Interaction volume radius: 10 \u00c5
Interaction volume height: 35 \u00c5
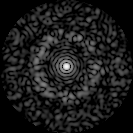
Disorder parameter: 0.8378